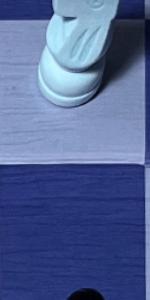
Label: Empty